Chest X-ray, AP view. Patient: 55 years old, sex M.
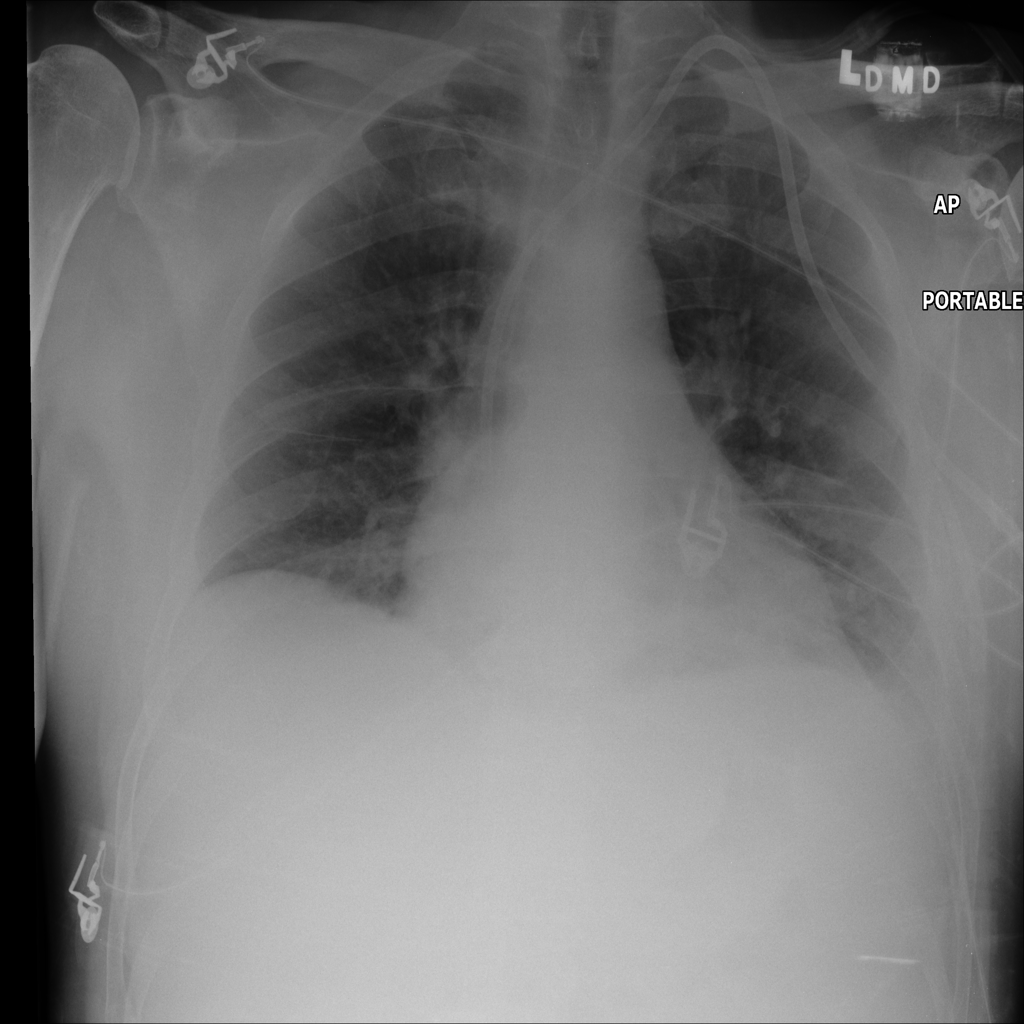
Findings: Infiltration